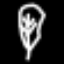
Label: leaf